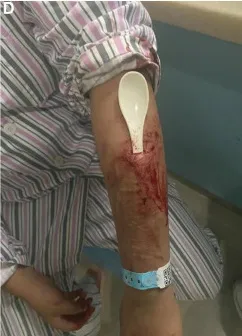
One battery in the colon.
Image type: radiology (ct)